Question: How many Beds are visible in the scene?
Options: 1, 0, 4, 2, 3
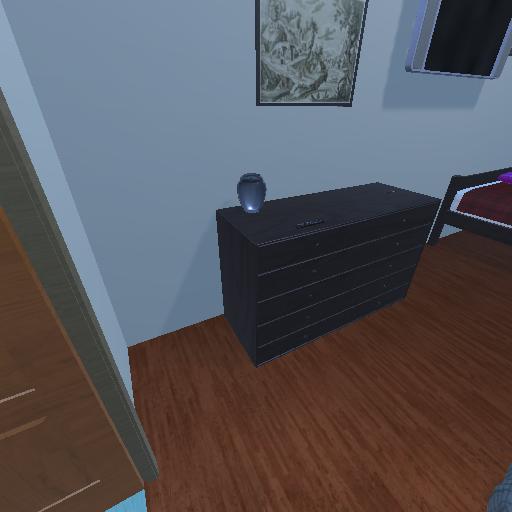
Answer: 1